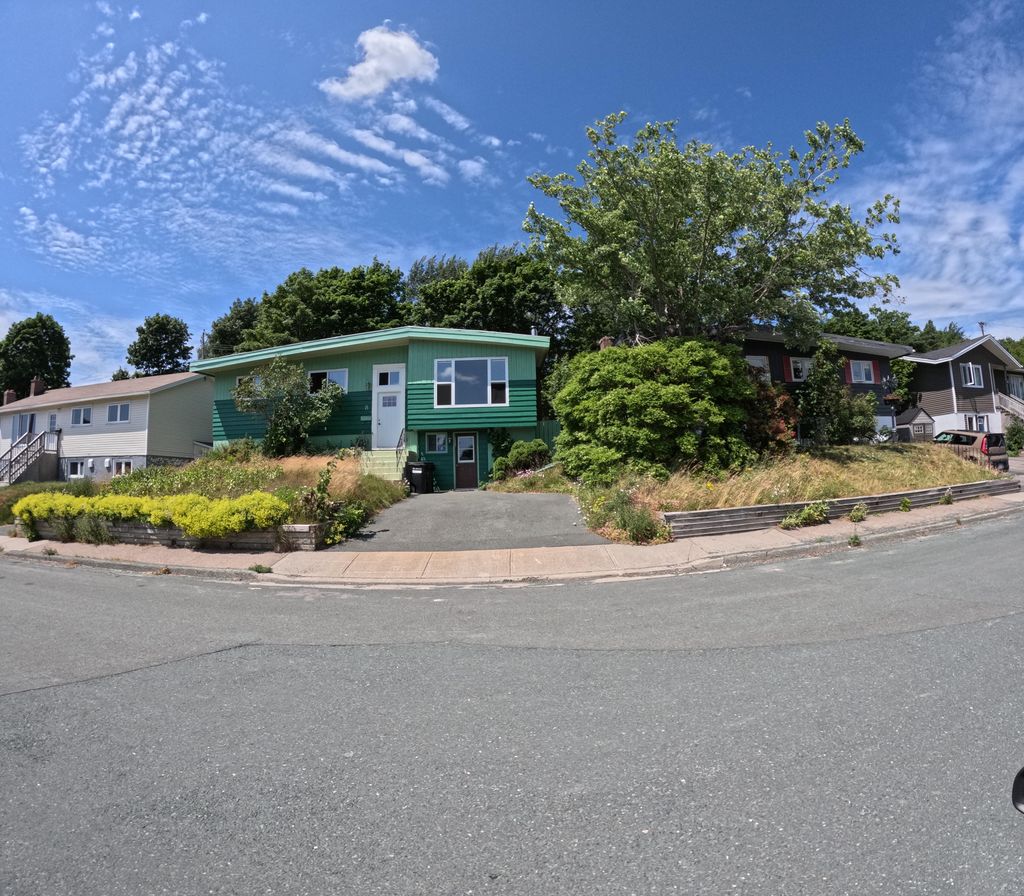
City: st_johns